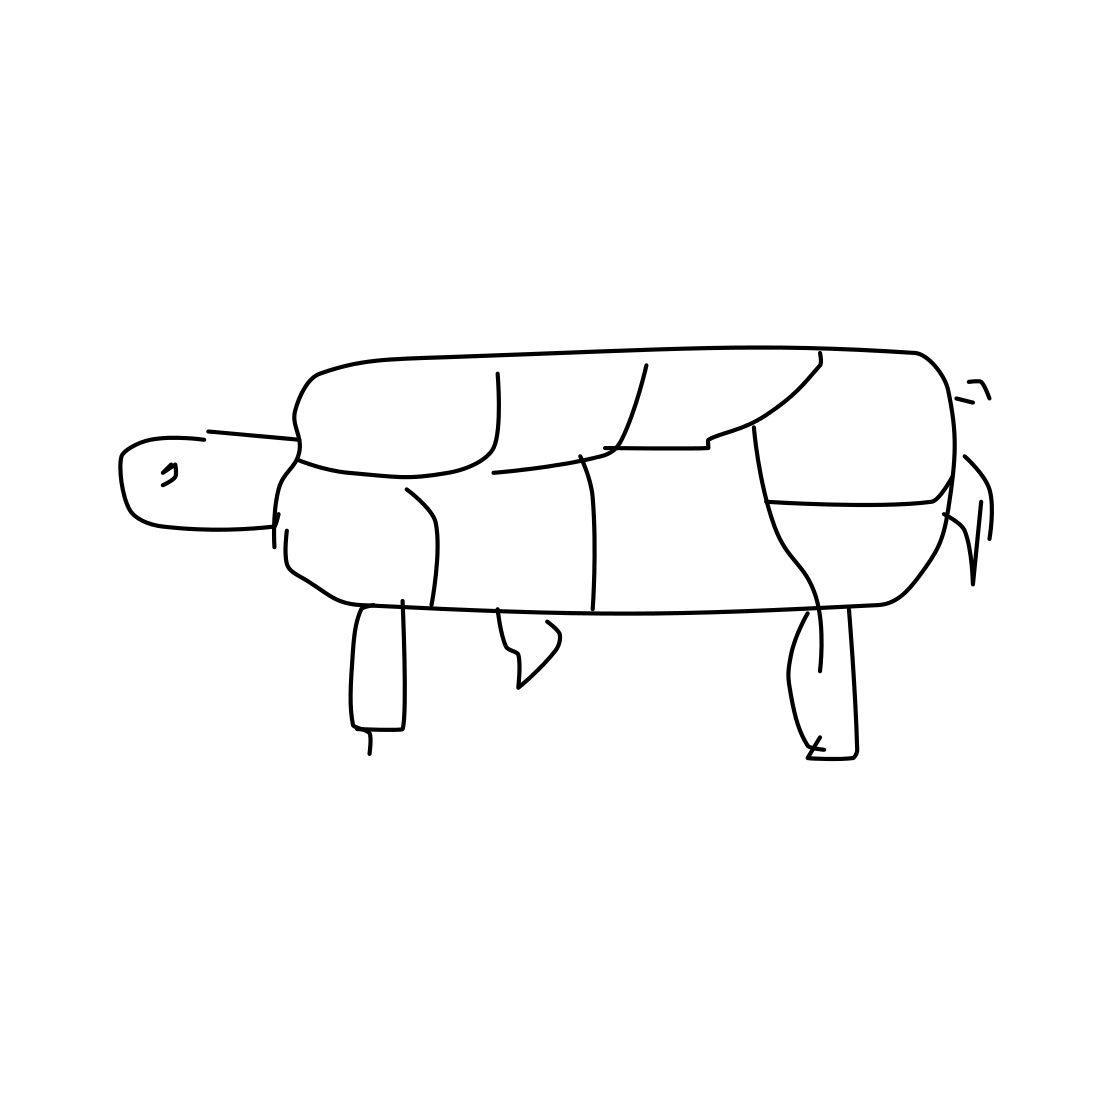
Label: sea turtle